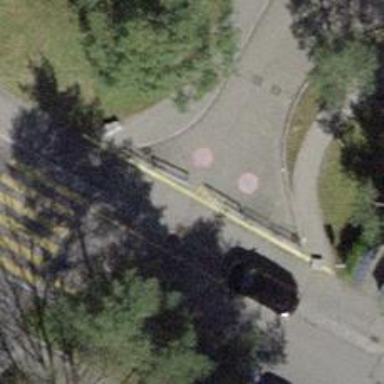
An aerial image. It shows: Swing gate barrier.